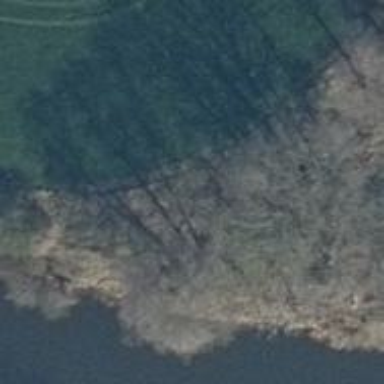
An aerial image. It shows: Row of trees in natural setting.